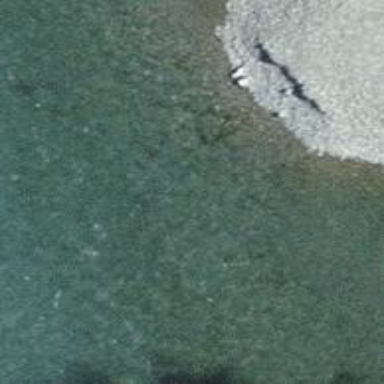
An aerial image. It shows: Groyne structure.